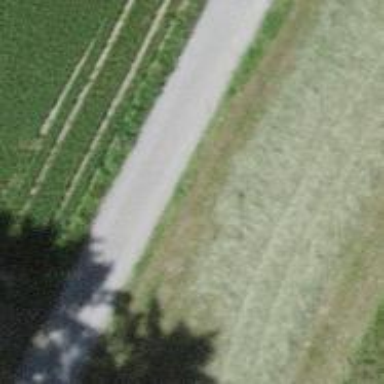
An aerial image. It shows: Track with fine gravel surface. The track is of grade1 quality.